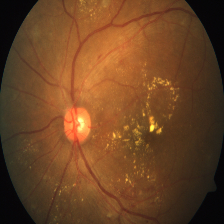
Diabetic retinopathy grade: Severe